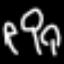
Label: mushroom